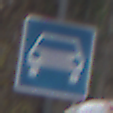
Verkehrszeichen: Kraftfahrstrasse
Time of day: MorningAfternoon
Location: Outdoor (Urban)
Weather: PartlyCloudy
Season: NotSpecified
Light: Natural